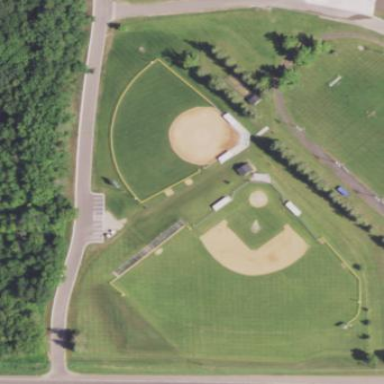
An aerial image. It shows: Softball pitch for leisure land activities.